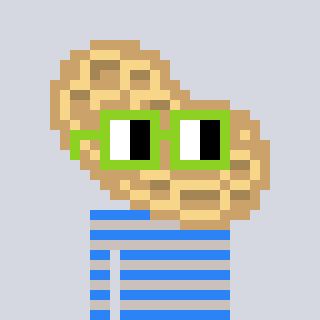
a pixel art character with square light green glasses, a peanut-shaped head and a foggrey-colored body on a cool background